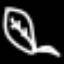
Label: leaf